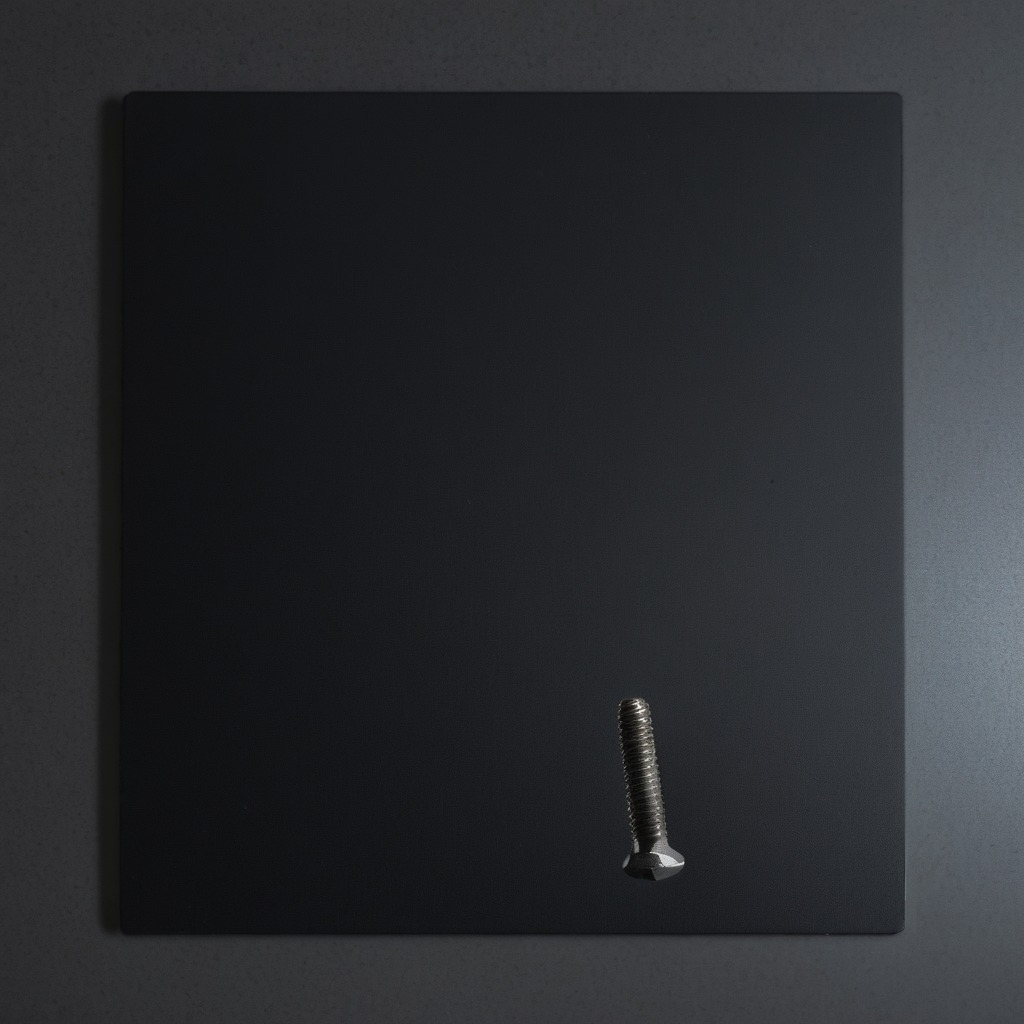
A metal screw is lying on the granite tabletop.